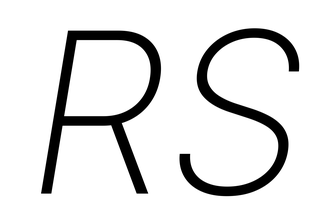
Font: Inter-Italic_ExtraLight_Italic